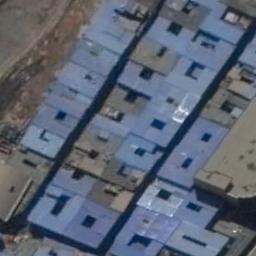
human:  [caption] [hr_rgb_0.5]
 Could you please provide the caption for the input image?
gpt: Many houses of different shapes and sizes are in the industrial area .

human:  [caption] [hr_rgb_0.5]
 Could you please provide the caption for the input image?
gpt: Dense industrial buildings and roads in an industrial area .

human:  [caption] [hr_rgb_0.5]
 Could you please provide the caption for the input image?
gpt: The industrial area has some neatly arranged blue workshops .

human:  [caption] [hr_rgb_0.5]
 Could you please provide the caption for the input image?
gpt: The industrial area is empty .

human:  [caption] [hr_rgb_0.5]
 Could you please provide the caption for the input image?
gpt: There are many blue buildings on the industrial area .